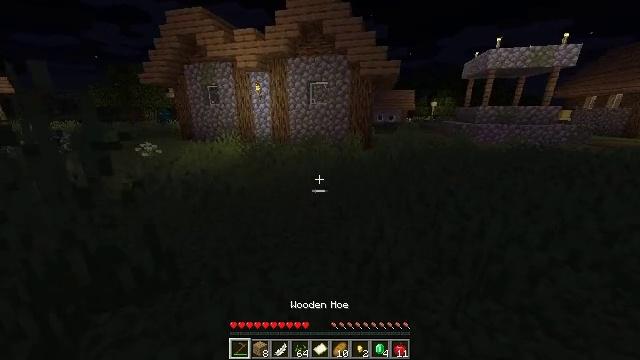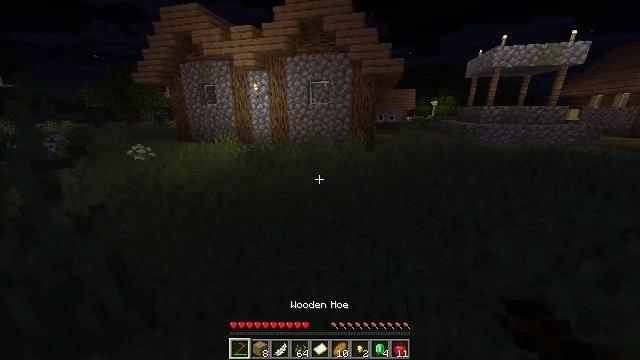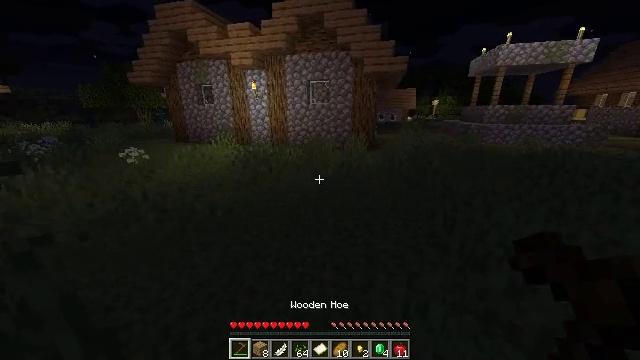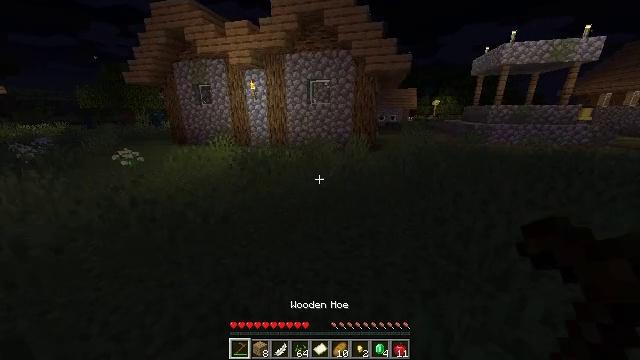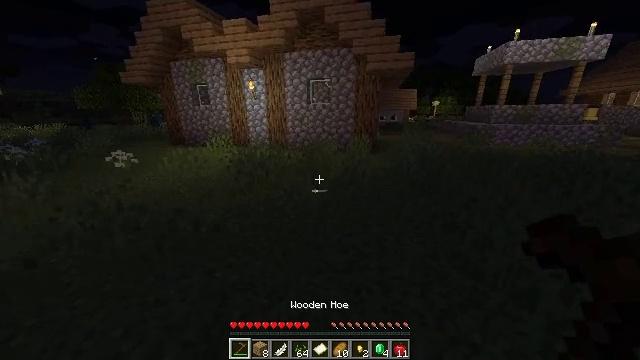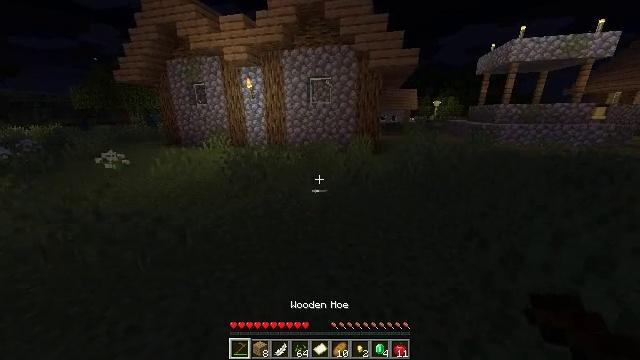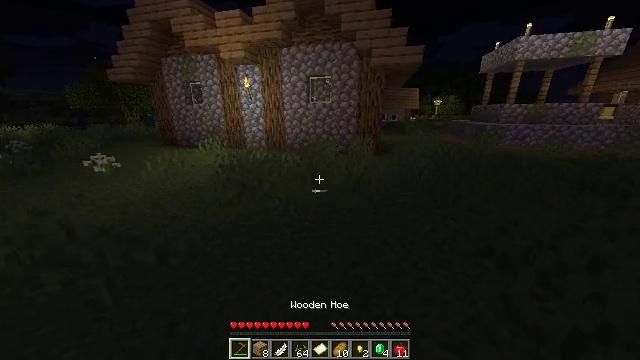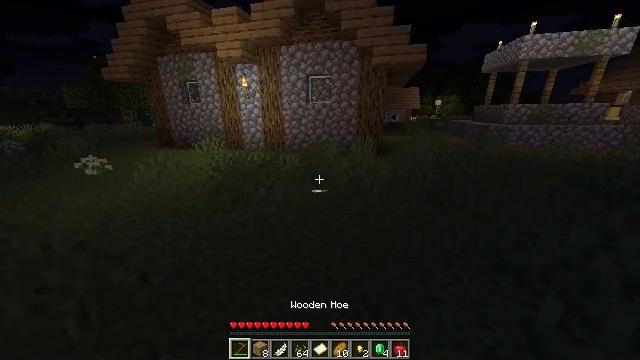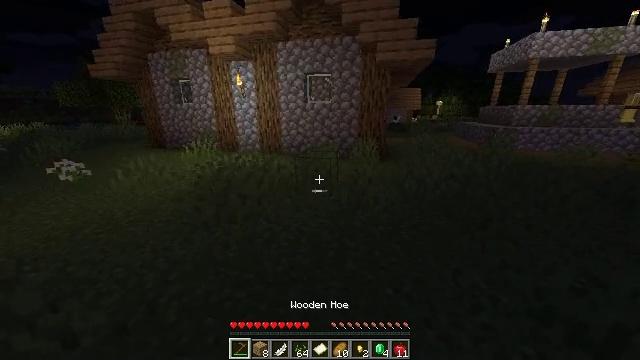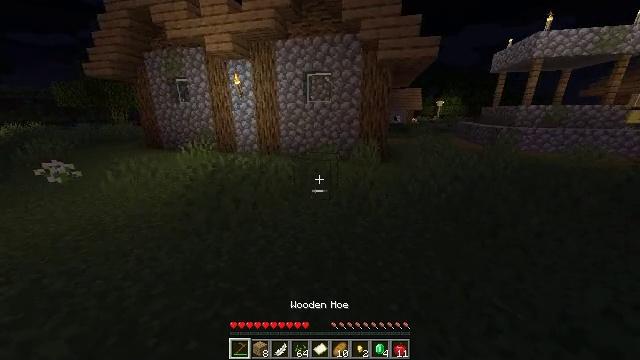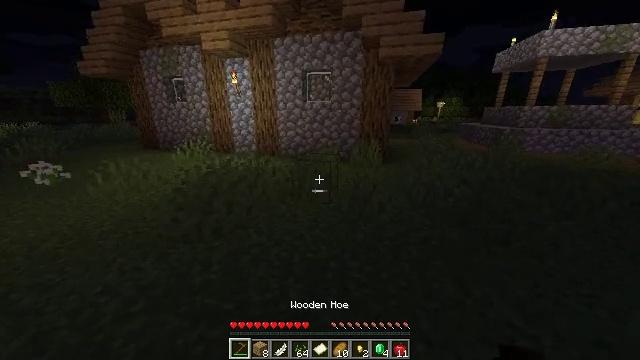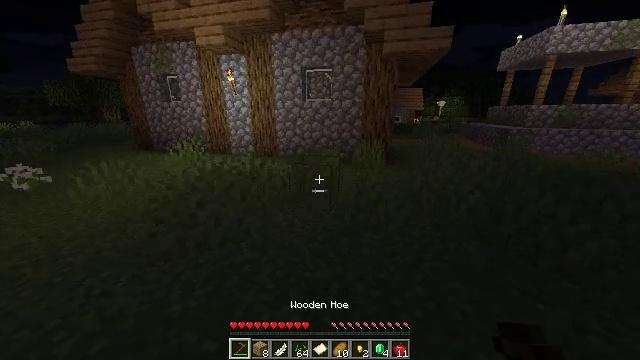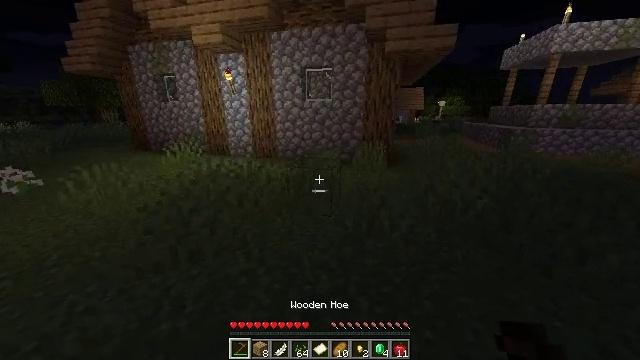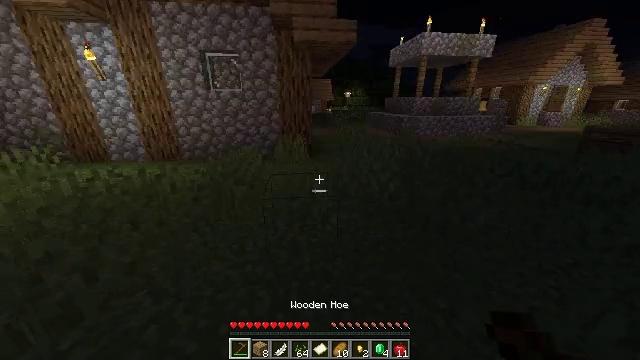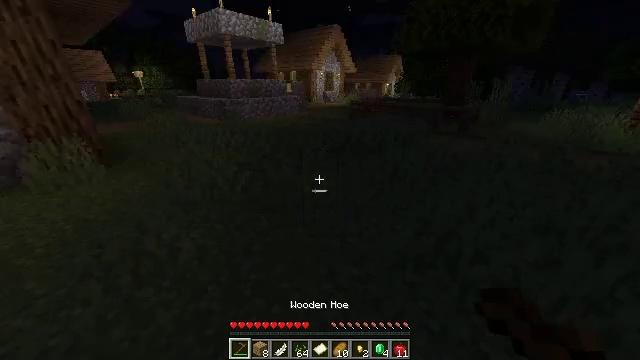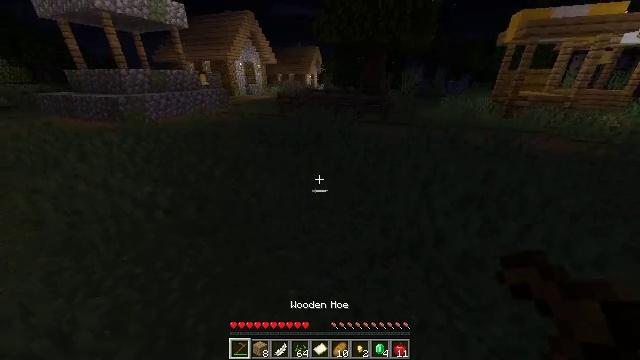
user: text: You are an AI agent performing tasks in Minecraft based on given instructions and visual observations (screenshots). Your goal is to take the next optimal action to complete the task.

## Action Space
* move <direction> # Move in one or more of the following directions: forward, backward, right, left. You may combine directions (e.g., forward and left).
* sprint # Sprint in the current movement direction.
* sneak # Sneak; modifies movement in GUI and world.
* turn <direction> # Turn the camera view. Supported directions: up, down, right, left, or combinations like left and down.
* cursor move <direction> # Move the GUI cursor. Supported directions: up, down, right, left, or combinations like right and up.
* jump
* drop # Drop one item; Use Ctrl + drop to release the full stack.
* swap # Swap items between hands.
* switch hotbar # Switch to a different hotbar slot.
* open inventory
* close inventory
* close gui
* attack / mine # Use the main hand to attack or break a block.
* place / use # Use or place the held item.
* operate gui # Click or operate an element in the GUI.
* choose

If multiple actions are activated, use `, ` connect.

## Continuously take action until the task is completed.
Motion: motion action
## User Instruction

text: Collect yellow wool by breaking it.
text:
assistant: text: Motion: move forward
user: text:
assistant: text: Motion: move forward
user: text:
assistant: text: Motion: move forward
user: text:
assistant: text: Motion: move forward
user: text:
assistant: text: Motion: move forward
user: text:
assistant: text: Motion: move forward
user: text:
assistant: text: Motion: move forward
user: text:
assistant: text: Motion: move forward
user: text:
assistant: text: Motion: move forward
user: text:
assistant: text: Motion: move forward
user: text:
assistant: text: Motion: move forward
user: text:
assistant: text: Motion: move forward
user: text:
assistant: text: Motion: move forward, turn right and down
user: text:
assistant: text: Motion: move forward, turn right and down
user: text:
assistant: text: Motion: move forward, turn right and down
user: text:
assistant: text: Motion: move forward
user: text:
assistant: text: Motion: move forward
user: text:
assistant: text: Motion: move forward
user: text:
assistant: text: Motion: move forward
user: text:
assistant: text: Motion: move forward
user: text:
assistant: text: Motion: move forward
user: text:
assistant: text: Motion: move forward, turn left
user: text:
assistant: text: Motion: move forward, turn left and up
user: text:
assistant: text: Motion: move forward, turn left and up
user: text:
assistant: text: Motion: move forward, turn left
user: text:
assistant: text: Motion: move forward
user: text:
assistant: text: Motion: move forward
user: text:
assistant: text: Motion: move forward
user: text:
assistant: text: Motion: move forward
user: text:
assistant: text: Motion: move forward